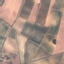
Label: PermanentCrop